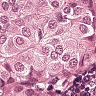
Metastatic tissue present: yes